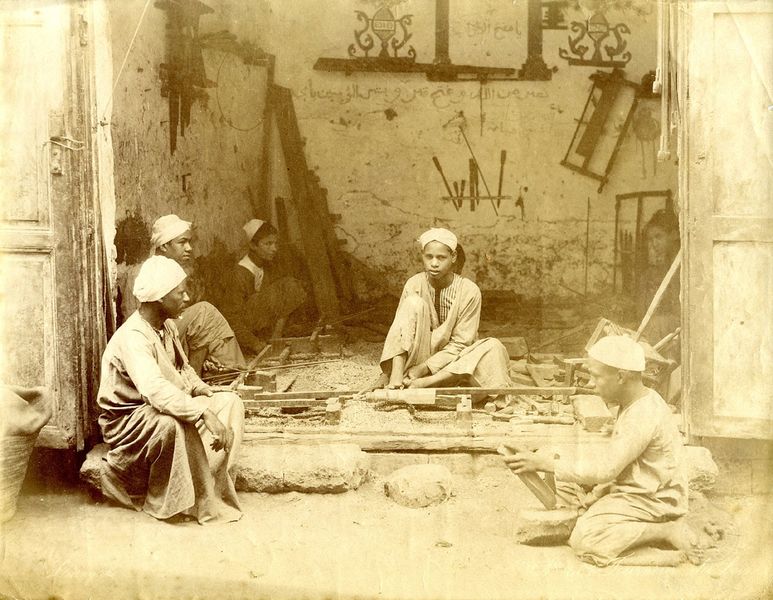
Titel: No. 661 Tourneur du bois
Künstler: George Zangaki
Standort: Hamburg
Institution: Museum für Kunst und Gewerbe Hamburg
Schlagwörter: holz, mensch, handarbeit, foto, fotografie, photographie, kunst, darstellung, photo, handwerk, handwerker, feinarbeit, albumin, lichtbild, dreher, reisefotografie, bauholz, menschenbild, schwarzweißpositivverfahren, silbersalzverfahren, schwarzweißfotografie, händen, reisephotographie, albuminpapier, anthropoide, drechsler, handwerksarbeiten